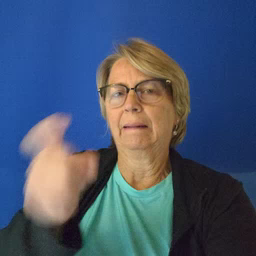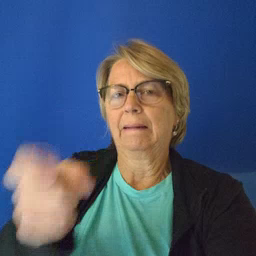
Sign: gift